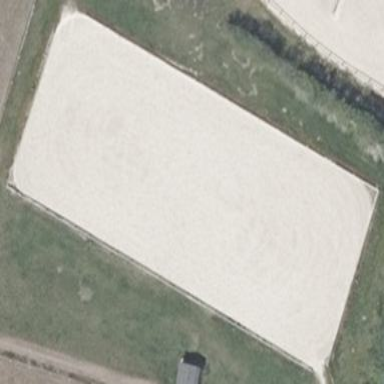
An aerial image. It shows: Equestrian pitch for leisure land activities.